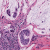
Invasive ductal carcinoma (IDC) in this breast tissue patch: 1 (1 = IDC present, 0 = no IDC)